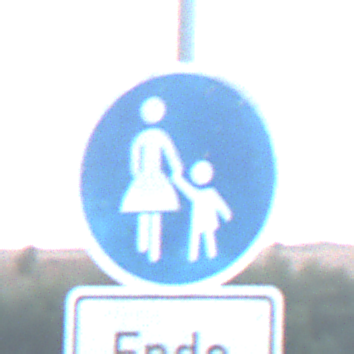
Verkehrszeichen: Gehweg
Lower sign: HinweisDurchVerbaleAngabe2
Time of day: SunriseSunset
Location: Outdoor (Nature)
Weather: Clear
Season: Winter
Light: Natural